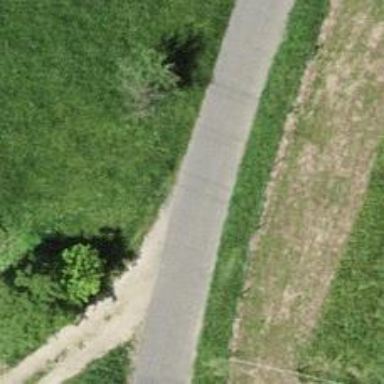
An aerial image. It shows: Unclassified road with paved surface.